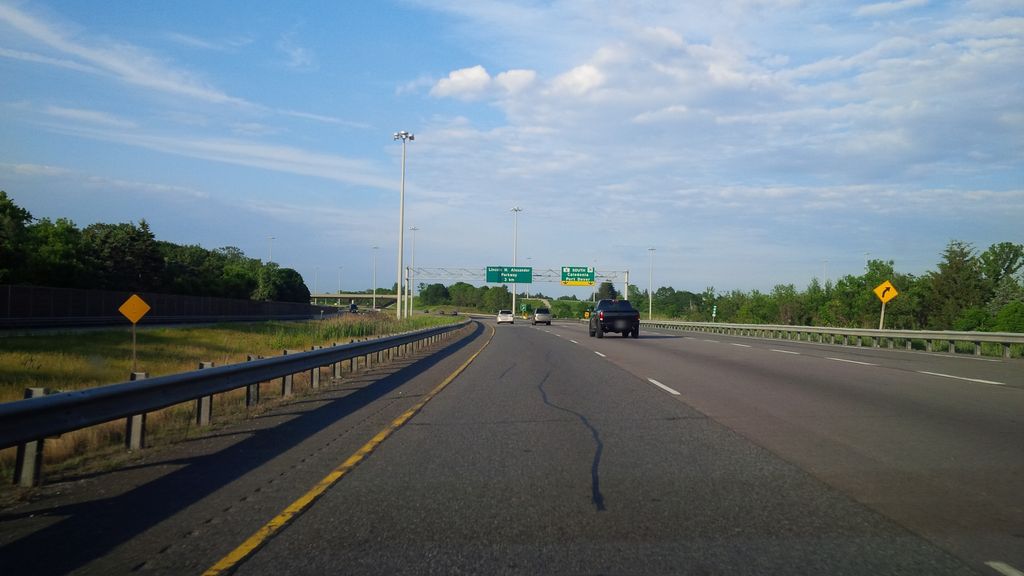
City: hamilton